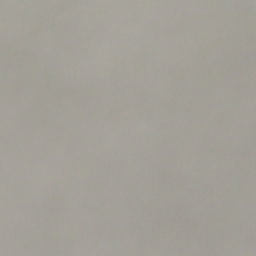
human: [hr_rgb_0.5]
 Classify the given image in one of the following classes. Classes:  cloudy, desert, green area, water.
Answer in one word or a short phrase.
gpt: cloudy